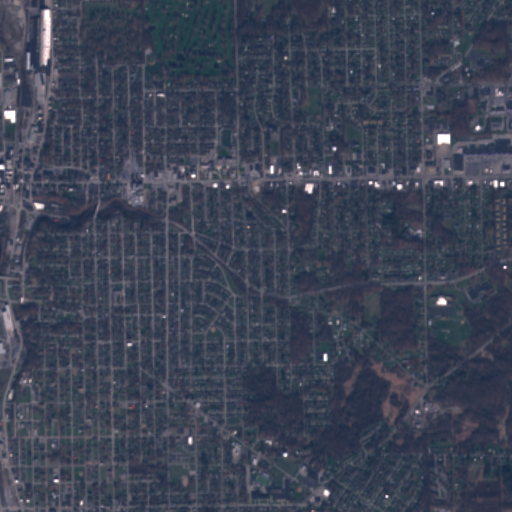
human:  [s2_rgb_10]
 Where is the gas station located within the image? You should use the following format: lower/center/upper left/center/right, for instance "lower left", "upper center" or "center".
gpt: The gas station is located in the center left of the image.
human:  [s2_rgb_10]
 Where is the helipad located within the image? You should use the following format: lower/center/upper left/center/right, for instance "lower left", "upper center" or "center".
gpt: The helipad is located in the center left of the image.
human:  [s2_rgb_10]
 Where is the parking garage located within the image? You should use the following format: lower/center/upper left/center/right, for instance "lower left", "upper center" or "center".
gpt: The parking garage is located in the upper left of the image.
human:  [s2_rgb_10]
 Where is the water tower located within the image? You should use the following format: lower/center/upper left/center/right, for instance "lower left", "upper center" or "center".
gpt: The water tower is located in the upper right of the image.
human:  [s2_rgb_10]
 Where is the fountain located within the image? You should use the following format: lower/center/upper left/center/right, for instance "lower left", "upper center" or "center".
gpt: The fountain is located in the upper right of the image.
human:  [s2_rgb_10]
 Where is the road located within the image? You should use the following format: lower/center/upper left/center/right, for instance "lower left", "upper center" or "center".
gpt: There is no road in the image.